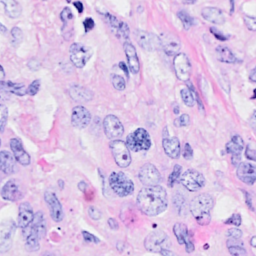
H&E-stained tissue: Breast